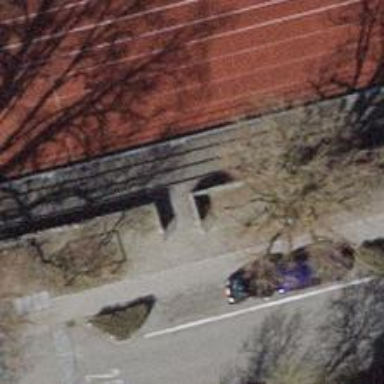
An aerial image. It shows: Wall is shown in the image.